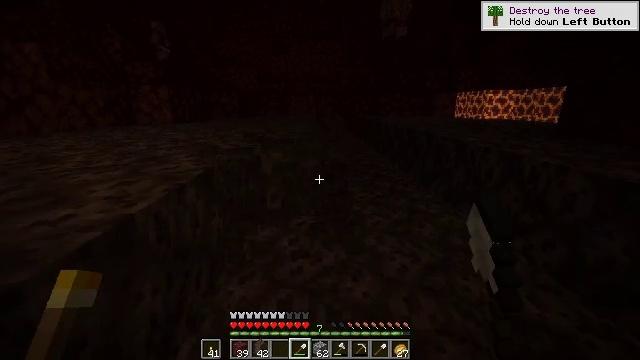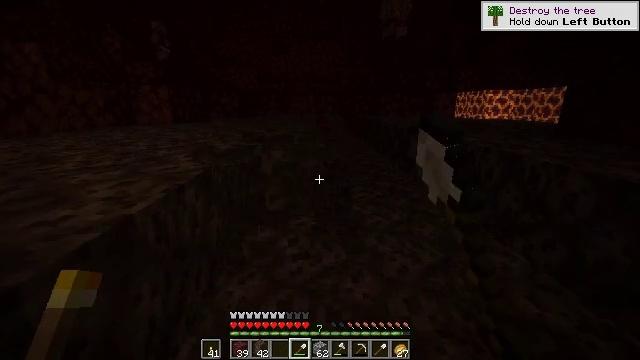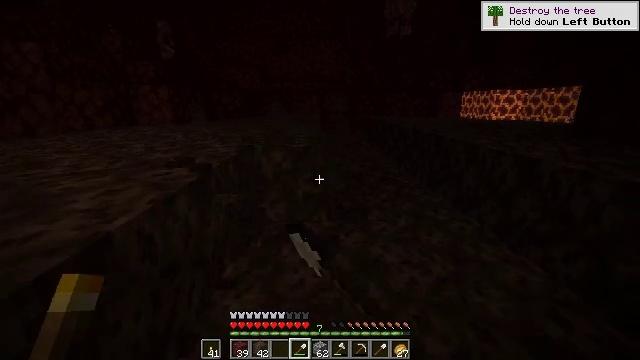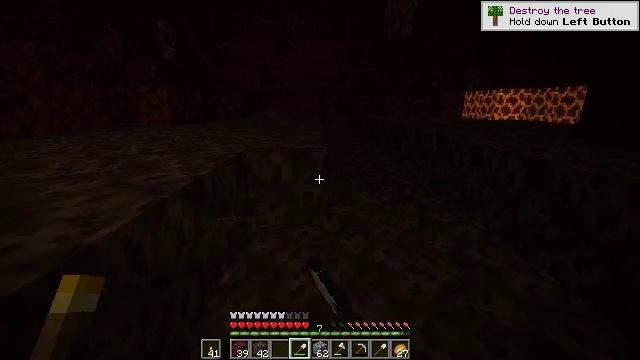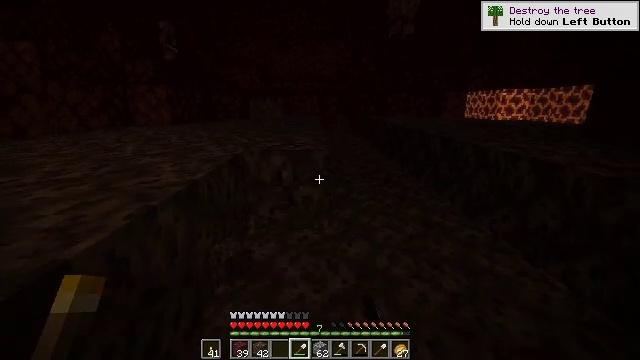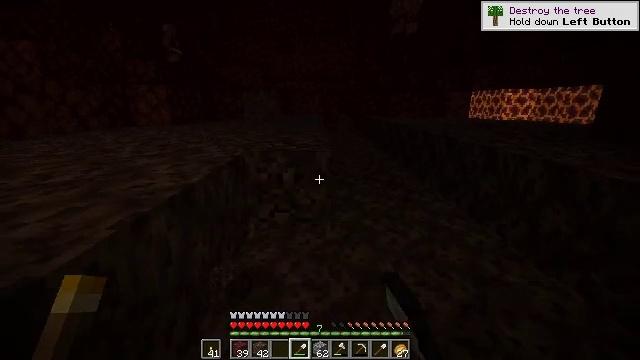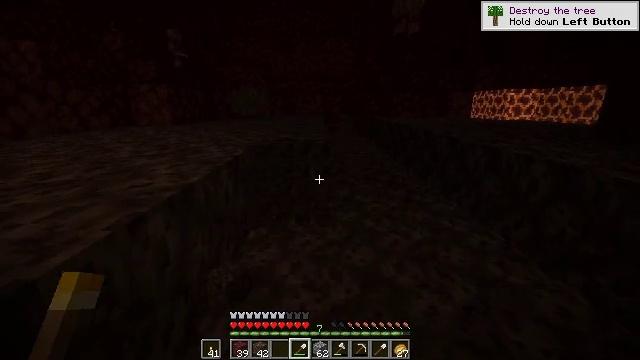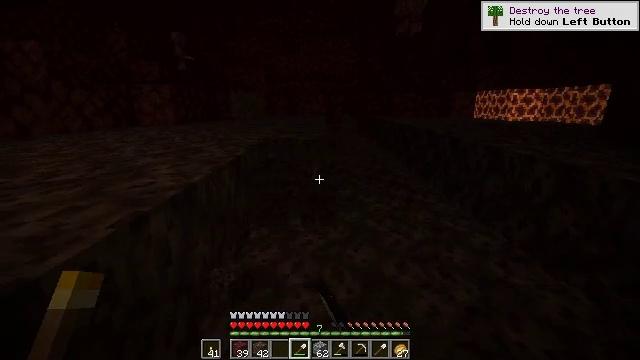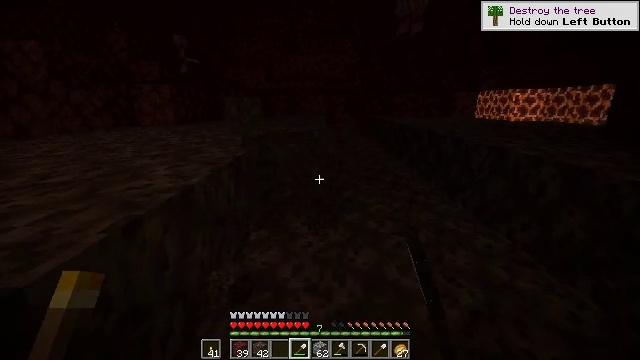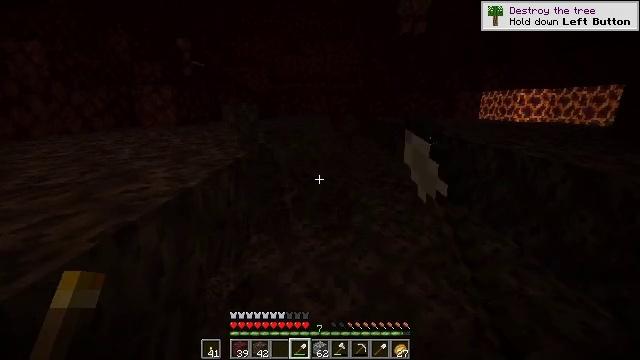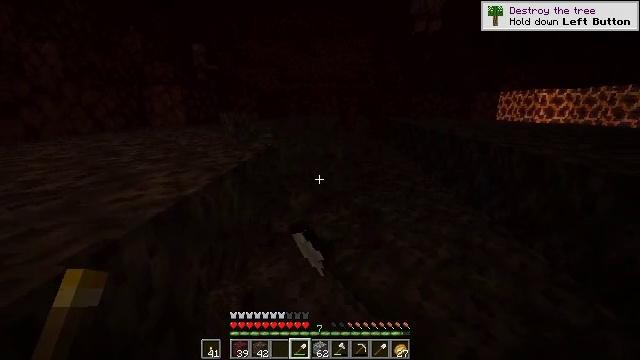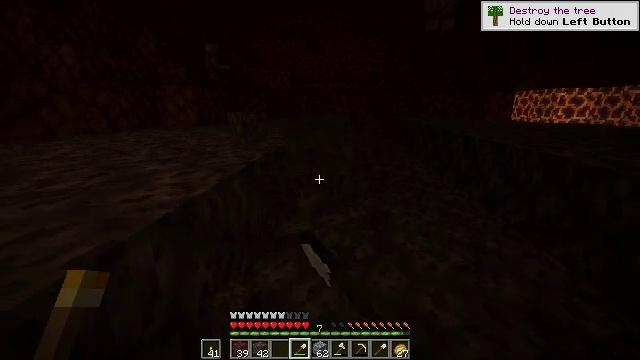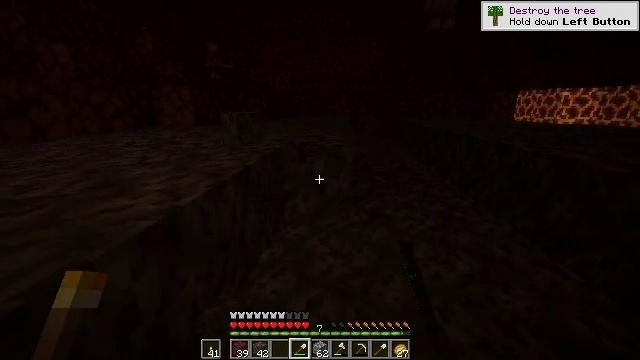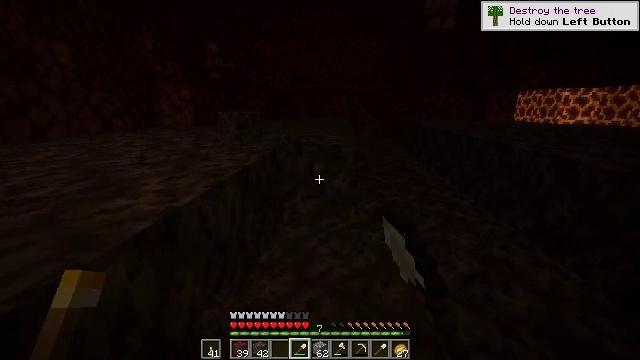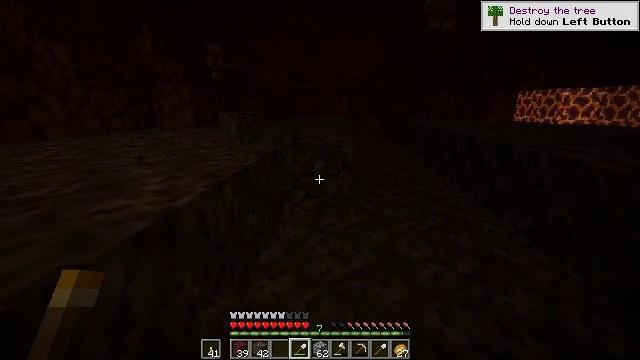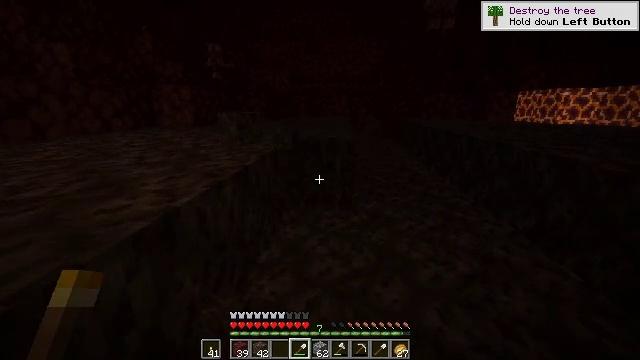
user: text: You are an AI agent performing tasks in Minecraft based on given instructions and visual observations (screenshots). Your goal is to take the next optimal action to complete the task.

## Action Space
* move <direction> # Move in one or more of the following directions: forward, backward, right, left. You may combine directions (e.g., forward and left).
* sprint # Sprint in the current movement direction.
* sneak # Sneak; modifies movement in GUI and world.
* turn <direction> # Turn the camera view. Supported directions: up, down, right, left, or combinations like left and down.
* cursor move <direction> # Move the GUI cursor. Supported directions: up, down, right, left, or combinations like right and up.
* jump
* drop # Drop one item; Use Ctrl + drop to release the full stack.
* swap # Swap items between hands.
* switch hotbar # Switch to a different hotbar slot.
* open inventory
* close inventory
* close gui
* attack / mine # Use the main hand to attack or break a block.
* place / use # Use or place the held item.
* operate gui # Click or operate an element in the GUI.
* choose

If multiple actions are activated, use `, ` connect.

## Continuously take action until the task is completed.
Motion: motion action
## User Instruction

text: Gather soul sand from the Nether.
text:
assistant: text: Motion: move forward, attack / mine
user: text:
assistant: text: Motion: move forward, attack / mine
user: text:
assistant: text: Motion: move forward, attack / mine
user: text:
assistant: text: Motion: move forward, attack / mine
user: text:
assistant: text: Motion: attack / mine
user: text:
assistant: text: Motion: attack / mine
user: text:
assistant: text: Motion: attack / mine
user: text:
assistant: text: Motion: move forward, attack / mine
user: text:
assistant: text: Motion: move forward, attack / mine
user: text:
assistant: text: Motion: move forward, turn left, attack / mine
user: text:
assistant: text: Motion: move forward, turn left, attack / mine
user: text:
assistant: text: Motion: attack / mine
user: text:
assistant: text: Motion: attack / mine
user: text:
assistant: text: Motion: attack / mine
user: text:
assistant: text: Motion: attack / mine
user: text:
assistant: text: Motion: move forward, attack / mine
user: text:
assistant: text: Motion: move forward, attack / mine
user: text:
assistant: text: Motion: move forward, attack / mine
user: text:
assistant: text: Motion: move forward, attack / mine
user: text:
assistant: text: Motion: move forward, turn left, attack / mine
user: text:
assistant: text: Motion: attack / mine
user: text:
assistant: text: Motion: attack / mine
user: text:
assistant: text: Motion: move forward, attack / mine
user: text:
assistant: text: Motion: move forward, attack / mine
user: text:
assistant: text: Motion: move forward, attack / mine
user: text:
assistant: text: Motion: move forward, attack / mine
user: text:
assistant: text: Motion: move forward, attack / mine
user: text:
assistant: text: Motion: move forward, turn right, attack / mine
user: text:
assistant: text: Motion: move forward, attack / mine
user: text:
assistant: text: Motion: move forward, attack / mine